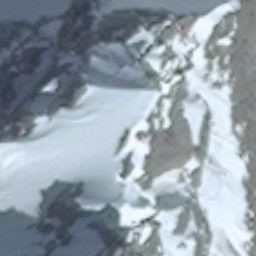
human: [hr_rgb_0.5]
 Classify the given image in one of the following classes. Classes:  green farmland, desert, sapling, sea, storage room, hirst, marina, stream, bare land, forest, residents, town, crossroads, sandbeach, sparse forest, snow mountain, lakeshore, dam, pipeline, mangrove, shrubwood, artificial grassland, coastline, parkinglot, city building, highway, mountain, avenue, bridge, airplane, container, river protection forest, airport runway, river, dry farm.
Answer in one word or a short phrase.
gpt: snow mountain